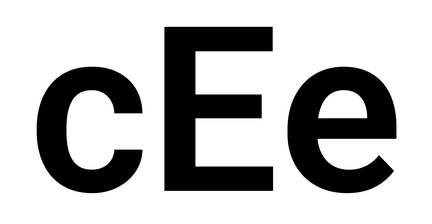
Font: Roboto_SemiBold